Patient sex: M
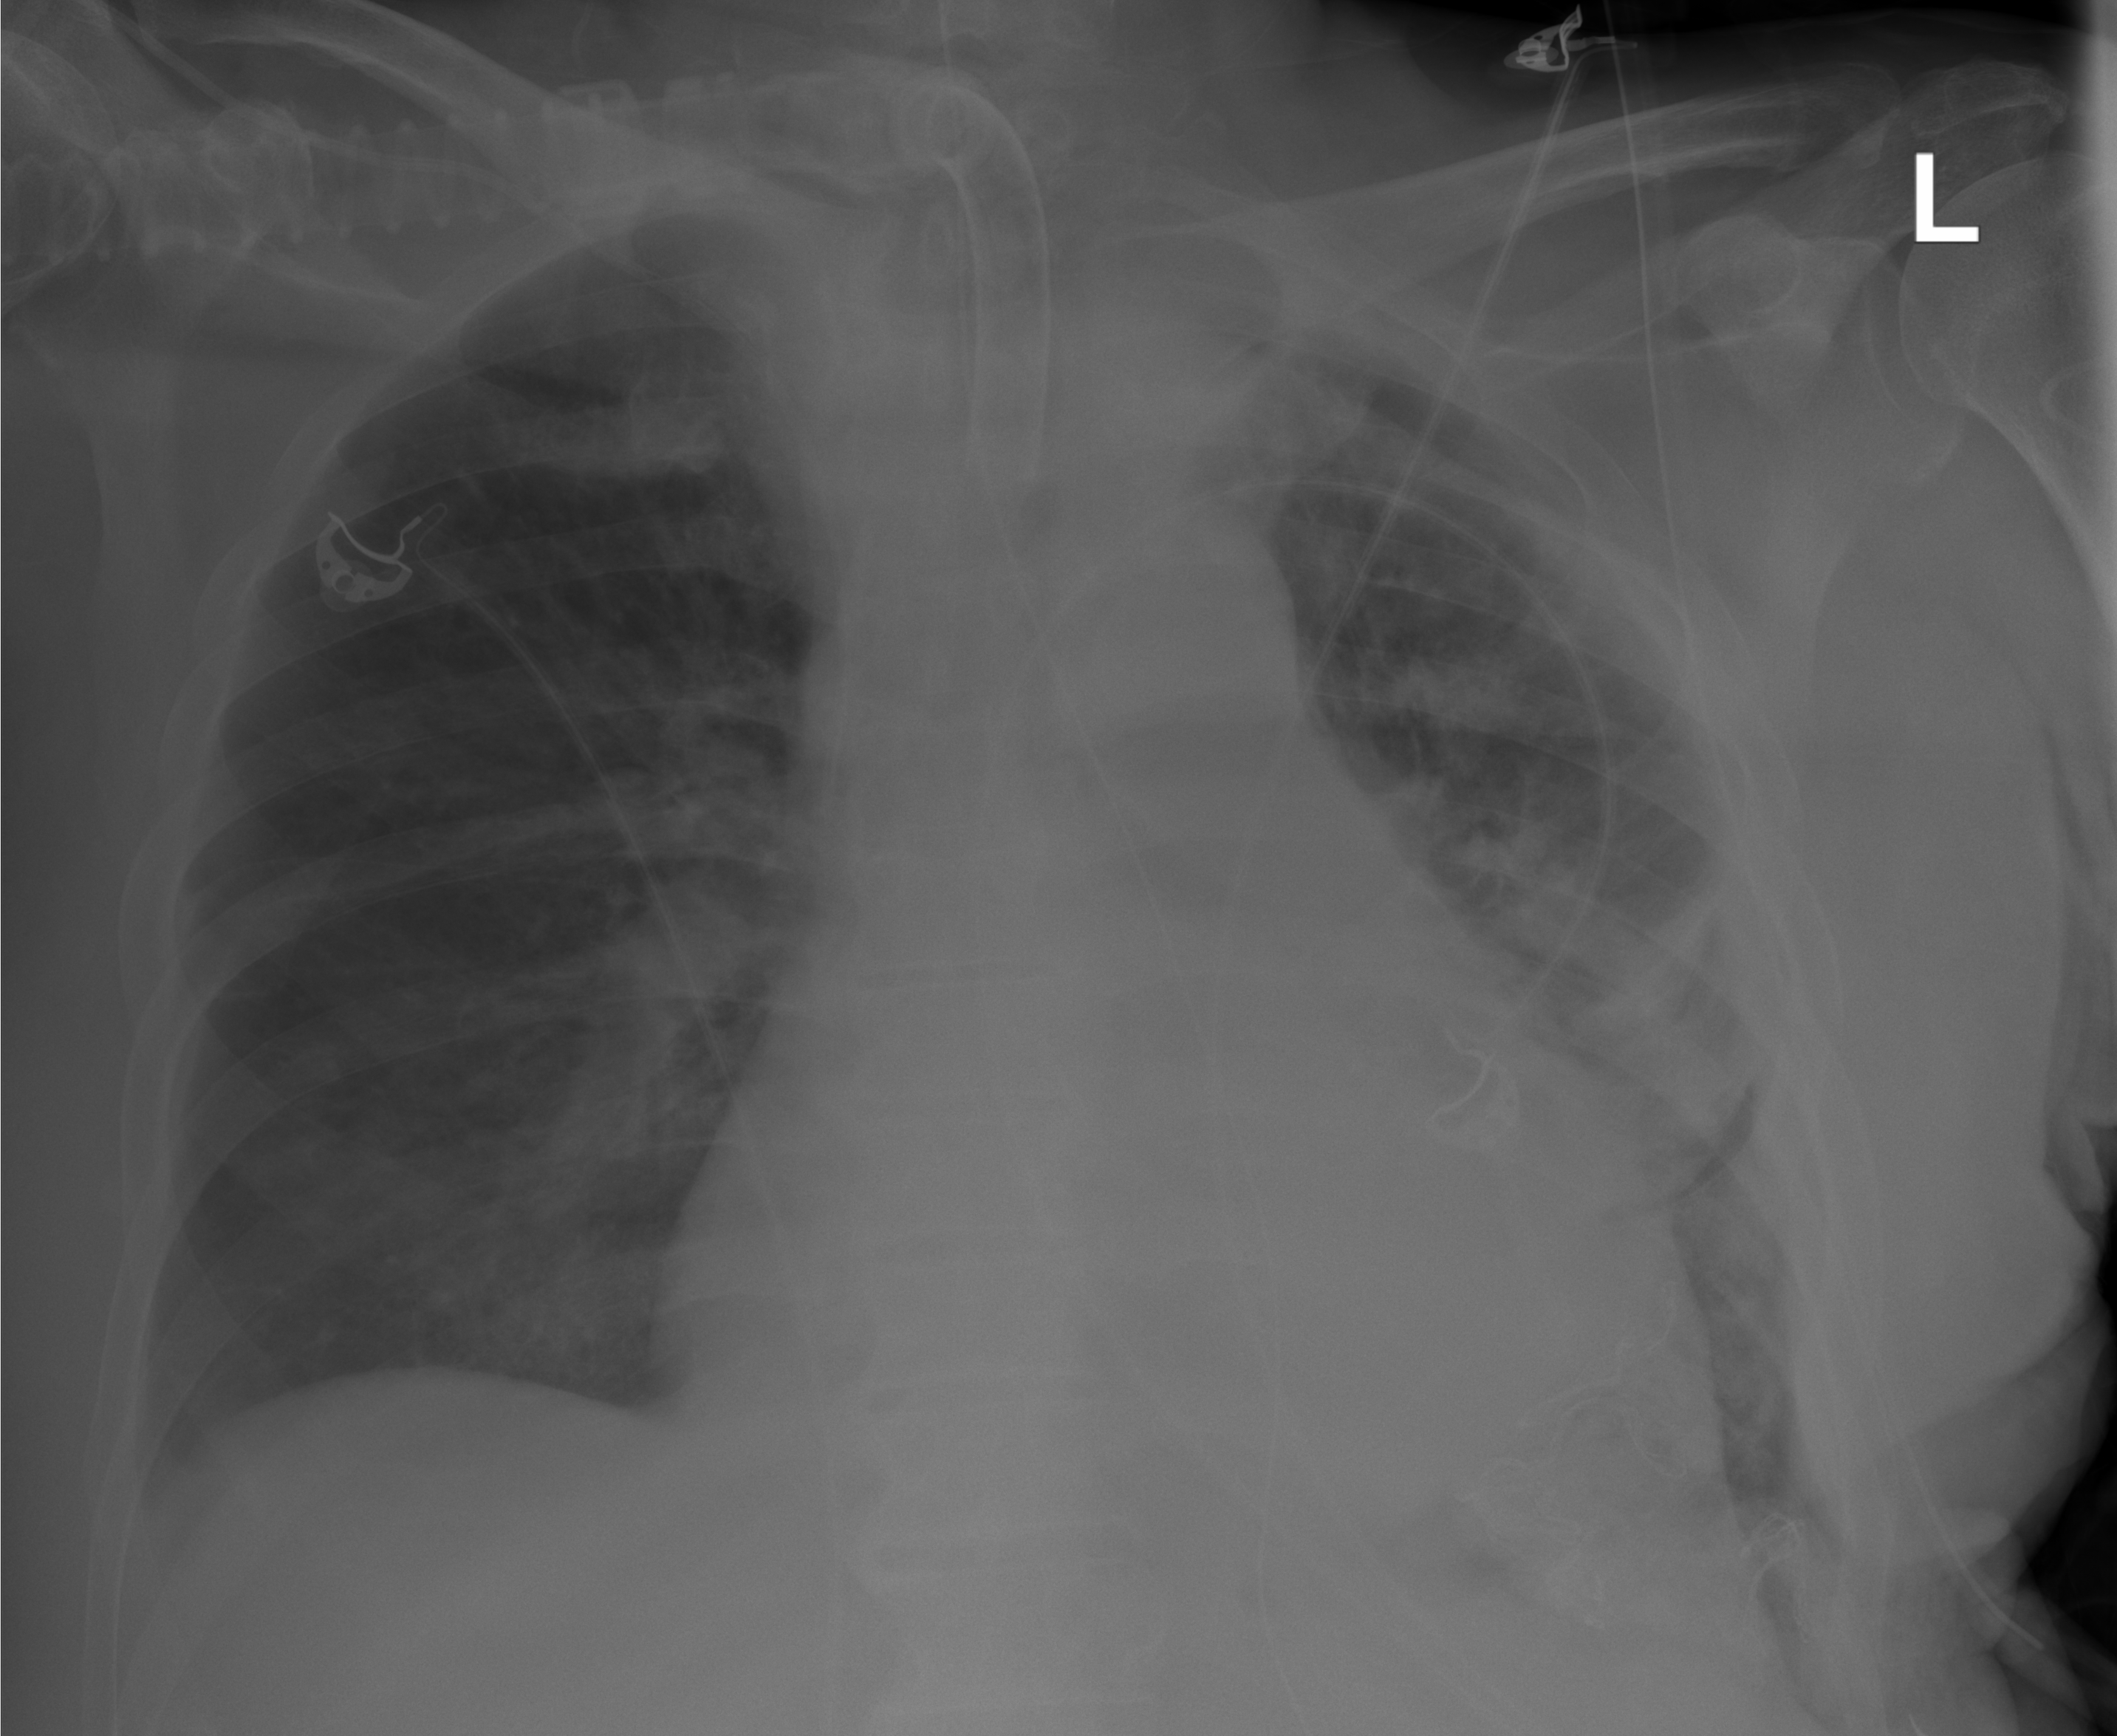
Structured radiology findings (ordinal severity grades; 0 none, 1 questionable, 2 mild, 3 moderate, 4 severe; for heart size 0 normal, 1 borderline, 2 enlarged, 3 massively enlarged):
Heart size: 2
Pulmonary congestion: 0
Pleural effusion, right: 2
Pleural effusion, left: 3
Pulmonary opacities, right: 2
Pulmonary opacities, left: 2
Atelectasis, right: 2
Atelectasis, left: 3